Aerial crown-view tile of a tropical tree (Barro Colorado Island, Panama), acquired 20250818:
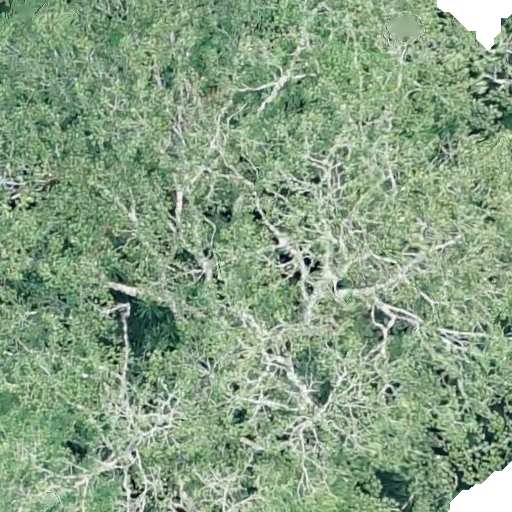
Species: Sterculia apetala
GBIF accepted scientific name: Sterculia apetala
Crown area: 626.573 m²